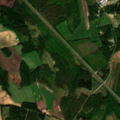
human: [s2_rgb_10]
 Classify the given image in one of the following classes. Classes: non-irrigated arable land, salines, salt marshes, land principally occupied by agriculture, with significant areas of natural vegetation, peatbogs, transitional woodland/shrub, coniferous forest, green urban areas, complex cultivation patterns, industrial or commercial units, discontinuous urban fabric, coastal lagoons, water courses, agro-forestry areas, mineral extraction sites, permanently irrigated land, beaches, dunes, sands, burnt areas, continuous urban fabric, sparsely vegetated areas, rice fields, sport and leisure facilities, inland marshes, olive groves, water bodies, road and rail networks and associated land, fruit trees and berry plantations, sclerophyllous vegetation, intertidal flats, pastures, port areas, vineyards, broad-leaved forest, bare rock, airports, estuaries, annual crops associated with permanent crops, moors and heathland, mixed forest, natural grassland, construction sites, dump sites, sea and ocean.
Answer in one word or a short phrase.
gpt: non-irrigated arable land, land principally occupied by agriculture, with significant areas of natural vegetation, coniferous forest, mixed forest